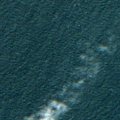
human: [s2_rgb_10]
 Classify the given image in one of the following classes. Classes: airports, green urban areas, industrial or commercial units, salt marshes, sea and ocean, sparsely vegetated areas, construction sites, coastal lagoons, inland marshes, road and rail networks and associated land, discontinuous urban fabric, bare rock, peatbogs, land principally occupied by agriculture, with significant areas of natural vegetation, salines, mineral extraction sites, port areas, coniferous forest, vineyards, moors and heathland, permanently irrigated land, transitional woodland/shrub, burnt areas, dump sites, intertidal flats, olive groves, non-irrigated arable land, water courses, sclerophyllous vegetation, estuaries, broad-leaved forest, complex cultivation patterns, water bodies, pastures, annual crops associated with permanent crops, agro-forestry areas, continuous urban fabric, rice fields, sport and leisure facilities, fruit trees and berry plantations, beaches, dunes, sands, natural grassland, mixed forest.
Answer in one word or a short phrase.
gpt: sea and ocean